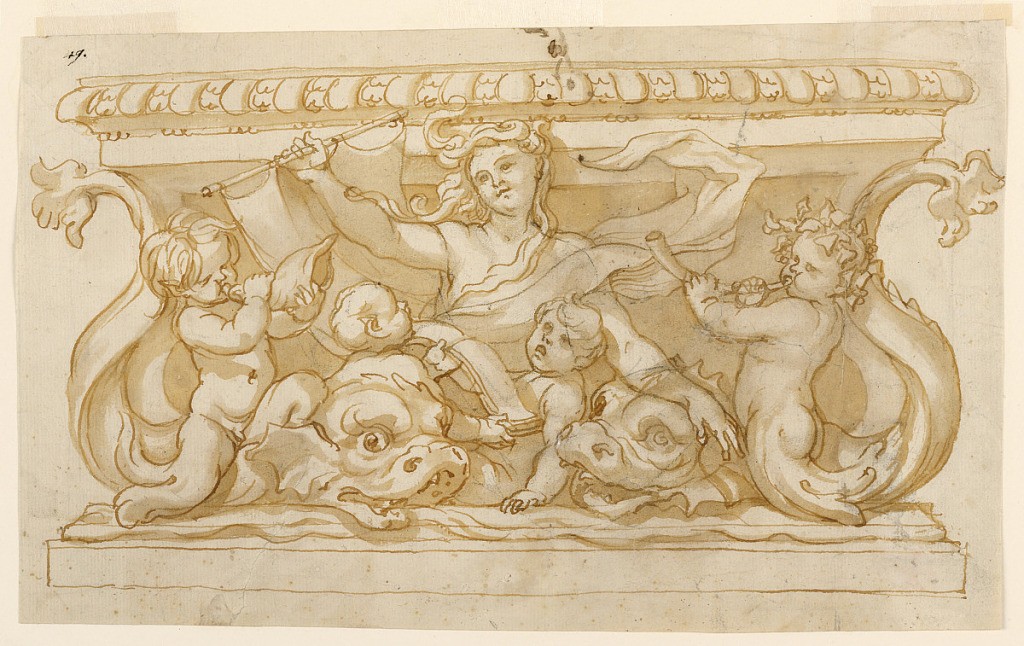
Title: Fountain Basin
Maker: Domenico Piola, Italian, 1627 - 1703
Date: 1650–75
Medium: Pen and brown ink, brush and brown wash, over black chalk on white laid paper
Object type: Drawing
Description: Two dolphins' tails form lateral edges of basin, their heads at the bottom center of the basin.  Two young male mermaids blowing horns ride upon the dolphins.  Two children, one holding sheet music, are standing before a woman in the center.  She raises a sail with her right hand and leans her left hand upon the head of a dolphin.